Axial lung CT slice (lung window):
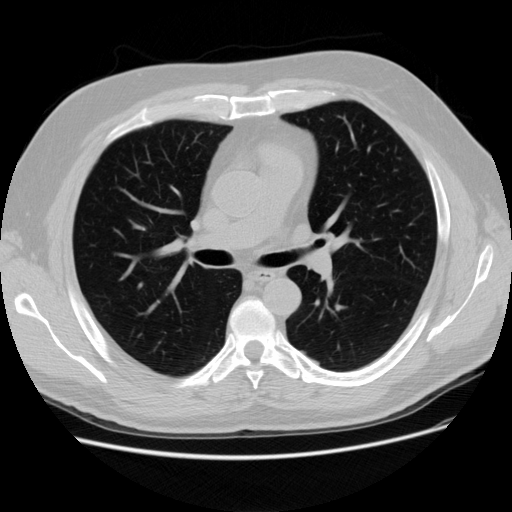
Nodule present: no